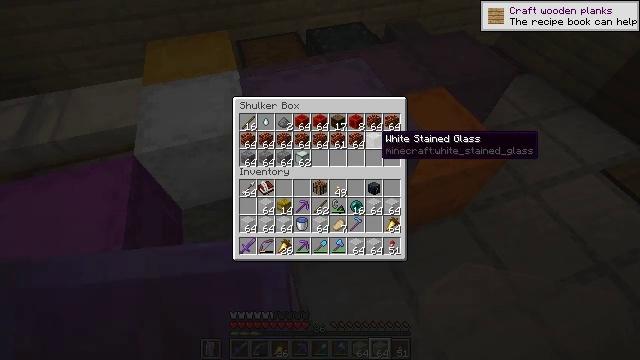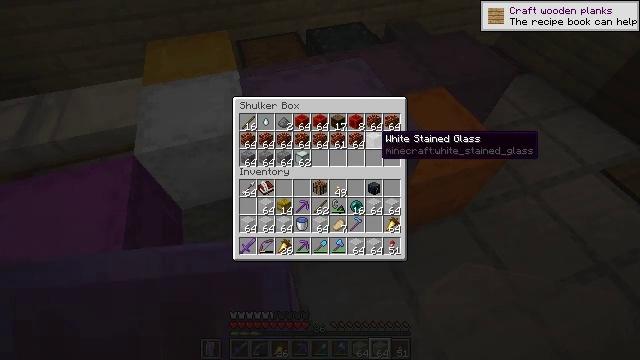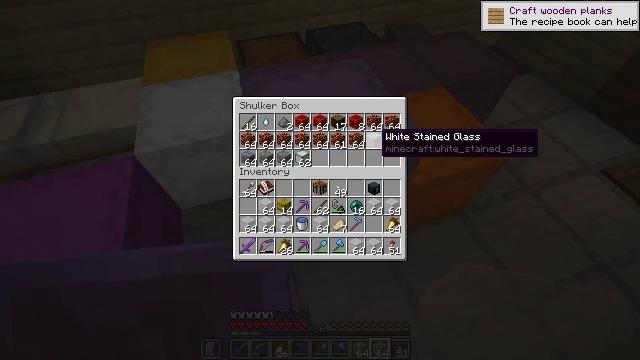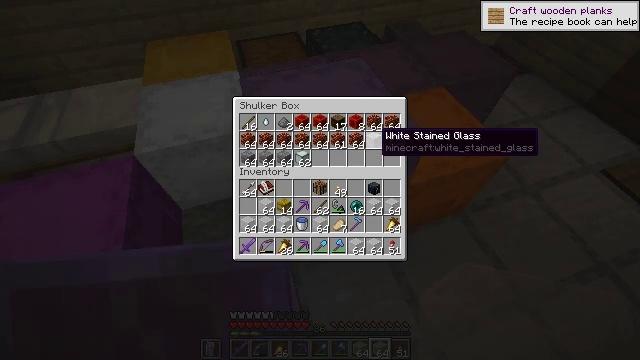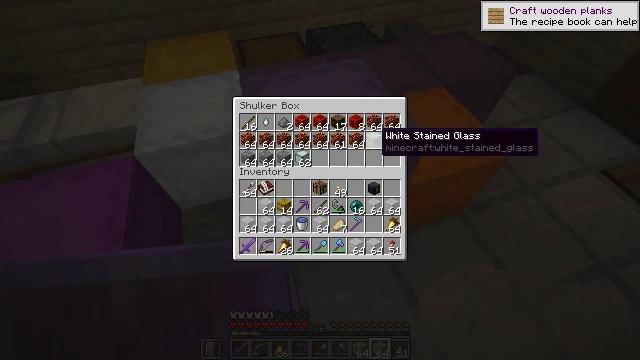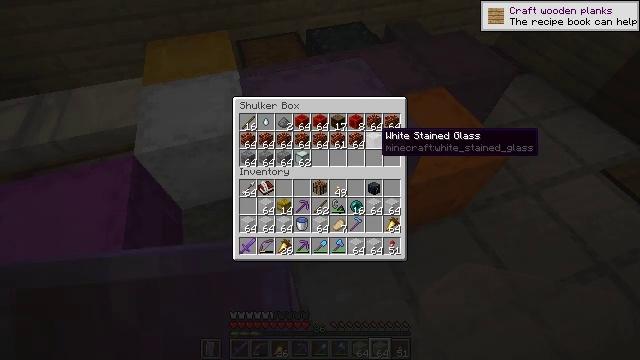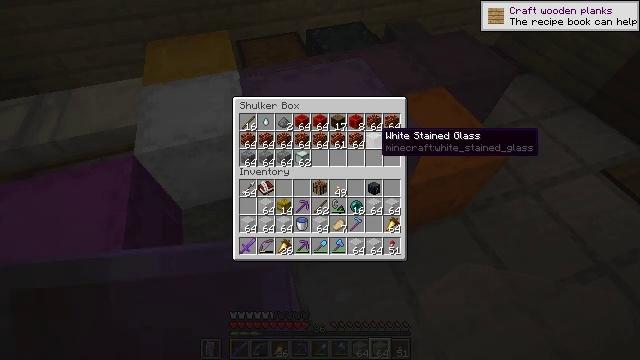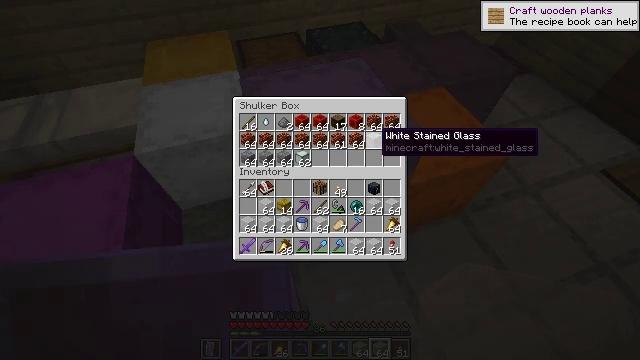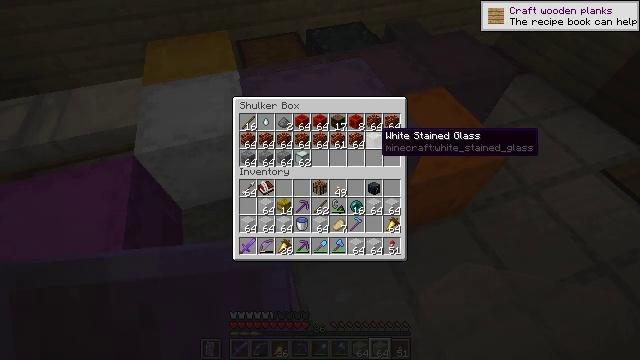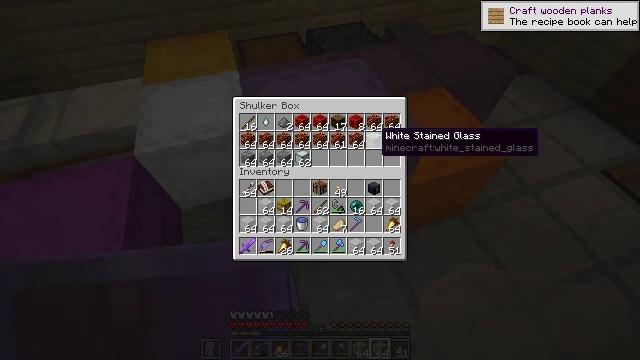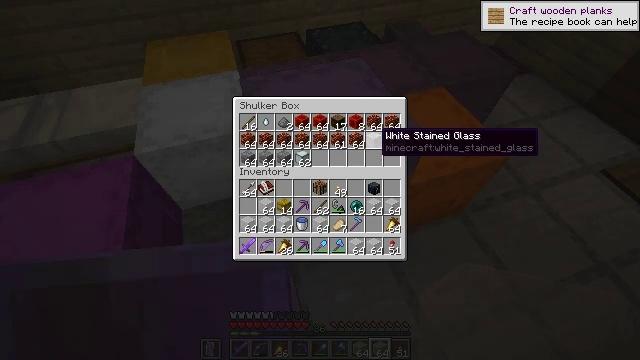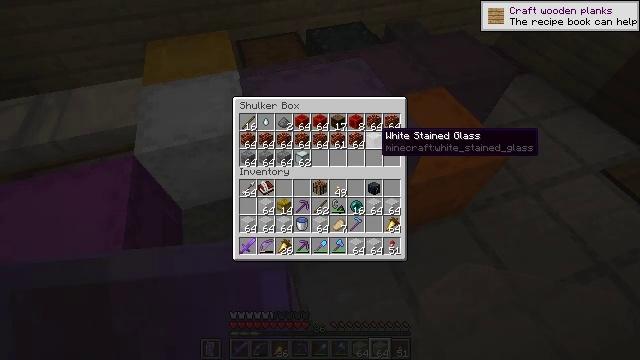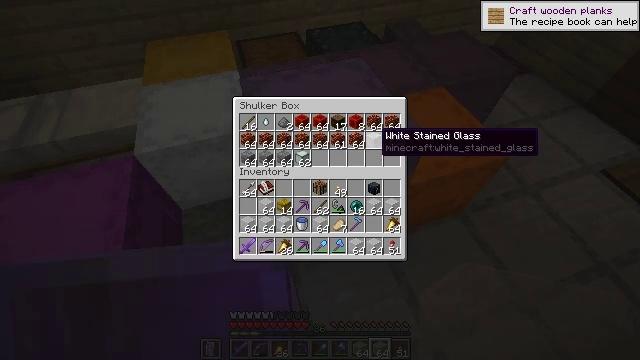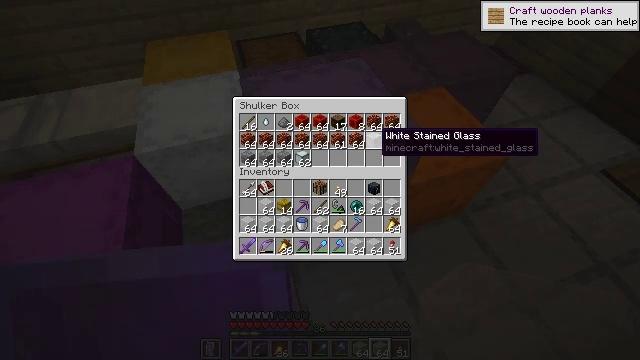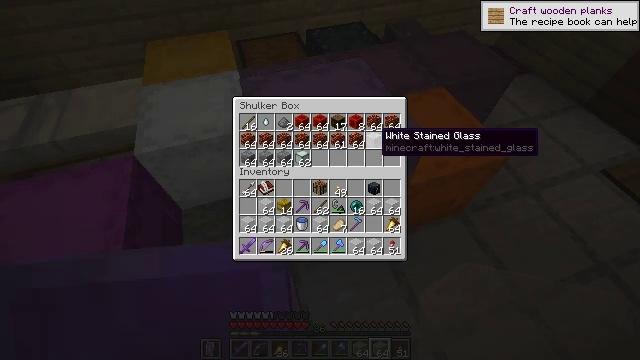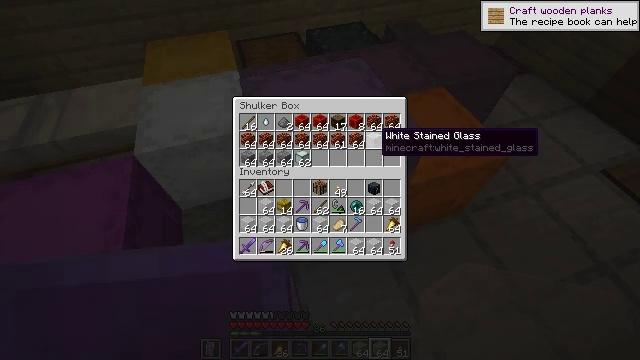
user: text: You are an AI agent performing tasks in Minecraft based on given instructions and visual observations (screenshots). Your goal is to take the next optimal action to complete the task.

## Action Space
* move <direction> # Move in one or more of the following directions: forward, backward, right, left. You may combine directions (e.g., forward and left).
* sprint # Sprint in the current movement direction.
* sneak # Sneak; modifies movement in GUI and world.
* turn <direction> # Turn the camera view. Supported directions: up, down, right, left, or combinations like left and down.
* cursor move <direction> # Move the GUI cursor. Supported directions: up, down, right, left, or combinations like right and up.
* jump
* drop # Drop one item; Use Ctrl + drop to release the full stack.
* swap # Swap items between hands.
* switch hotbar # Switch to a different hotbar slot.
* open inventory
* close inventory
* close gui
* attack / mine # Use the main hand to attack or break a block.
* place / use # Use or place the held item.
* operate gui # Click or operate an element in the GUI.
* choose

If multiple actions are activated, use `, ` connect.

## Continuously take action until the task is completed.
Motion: motion action
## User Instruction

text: Mine the white shulker box.
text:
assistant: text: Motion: no_op
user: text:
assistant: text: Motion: no_op
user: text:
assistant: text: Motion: sneak
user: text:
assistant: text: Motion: sneak
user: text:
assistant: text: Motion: sneak
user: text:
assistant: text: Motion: sneak
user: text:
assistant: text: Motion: sneak
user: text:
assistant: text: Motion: sneak
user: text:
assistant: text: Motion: sneak
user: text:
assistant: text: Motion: sneak
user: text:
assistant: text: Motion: sneak
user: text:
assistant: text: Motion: sneak
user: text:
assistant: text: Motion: sneak
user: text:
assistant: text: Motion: sneak
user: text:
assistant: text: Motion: sneak
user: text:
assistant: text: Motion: sneak
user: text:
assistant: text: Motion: sneak, operate gui
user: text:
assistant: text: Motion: sneak, operate gui
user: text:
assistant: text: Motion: sneak
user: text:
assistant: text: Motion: sneak
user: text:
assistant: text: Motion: no_op
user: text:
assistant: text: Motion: no_op
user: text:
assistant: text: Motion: no_op
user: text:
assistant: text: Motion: no_op
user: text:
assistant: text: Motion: no_op
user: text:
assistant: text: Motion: close gui
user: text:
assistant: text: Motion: no_op
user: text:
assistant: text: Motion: turn left and down
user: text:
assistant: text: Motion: turn left and down
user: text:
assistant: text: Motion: turn left and down